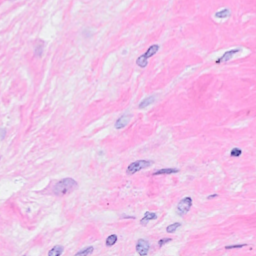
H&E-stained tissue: Breast